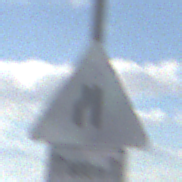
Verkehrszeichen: EinseitigVerengteFahrbahnLinks
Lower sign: LaengeEinerStrecke1
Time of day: Midday
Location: Outdoor (Nature)
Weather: PartlyCloudy
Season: NotSpecified
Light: Natural